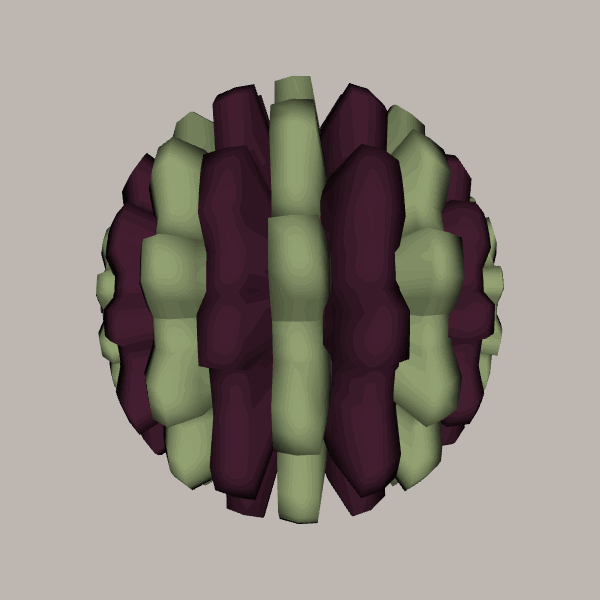
Background: light